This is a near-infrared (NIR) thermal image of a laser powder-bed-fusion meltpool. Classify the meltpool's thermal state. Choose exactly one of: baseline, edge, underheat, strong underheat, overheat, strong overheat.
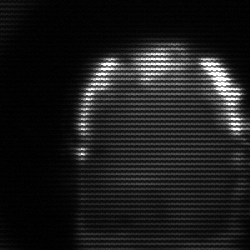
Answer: baseline